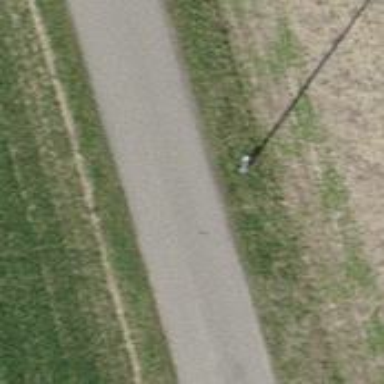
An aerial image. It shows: Straight power pole with straightforward line management.